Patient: sex F, age 54
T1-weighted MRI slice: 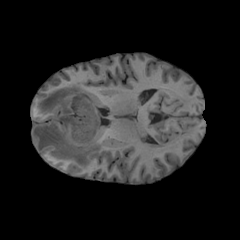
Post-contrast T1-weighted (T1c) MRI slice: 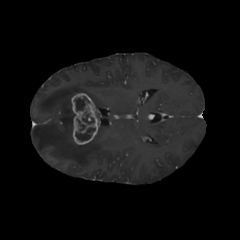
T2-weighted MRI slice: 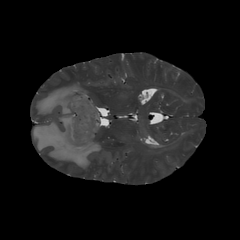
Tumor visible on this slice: yes
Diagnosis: Glioblastoma, IDH-wildtype
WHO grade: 4